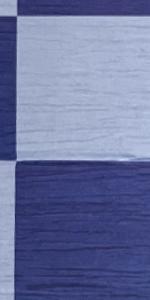
Label: Empty